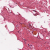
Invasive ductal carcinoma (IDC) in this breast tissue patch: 0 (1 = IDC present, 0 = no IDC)